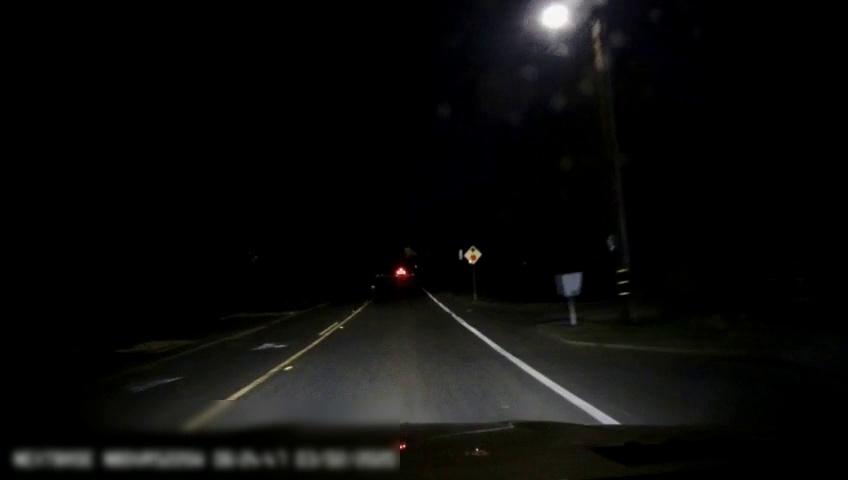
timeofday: Night
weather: Other
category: Drivable Space
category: Lanes | Current Lane
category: Lanes | Current Lane
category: Lanes | Alternate Lane
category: Lanes | Opposite Lane
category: Traffic | Signs